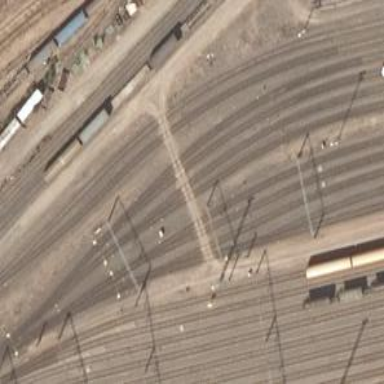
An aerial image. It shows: Railway yard used for servicing trains.